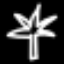
Label: palm tree